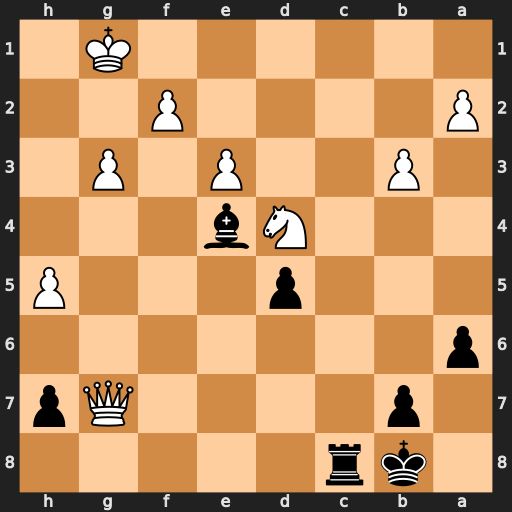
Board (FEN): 1kr5/1p4Qp/p7/3p3P/3Nb3/1P2P1P1/P4P2/6K1
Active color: b
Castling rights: -
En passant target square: -
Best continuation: Rc1+ Kh2 Rh1#